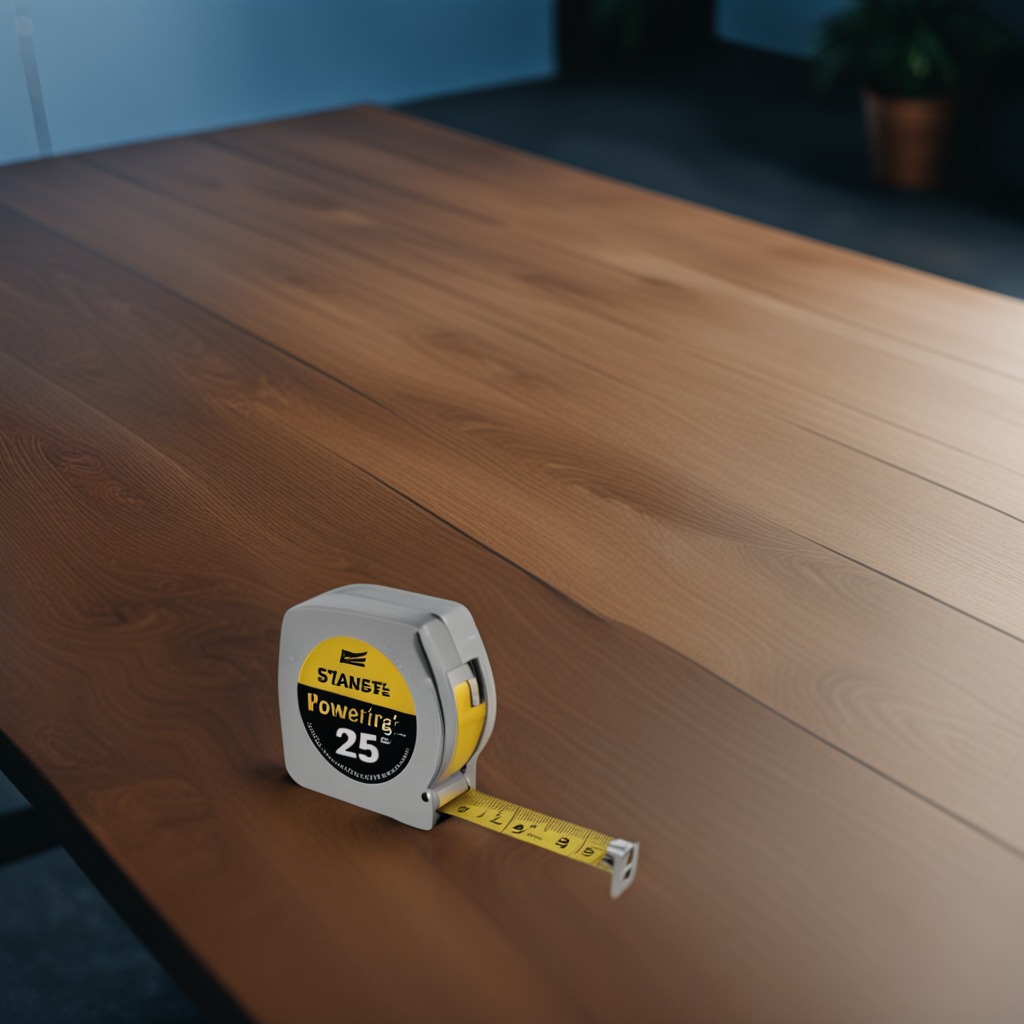
A measuring tape lies on the old table with faint burn marks in a small garage at twilight.